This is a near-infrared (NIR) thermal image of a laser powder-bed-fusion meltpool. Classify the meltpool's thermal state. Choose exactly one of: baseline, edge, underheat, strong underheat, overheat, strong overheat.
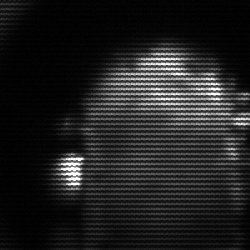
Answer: baseline